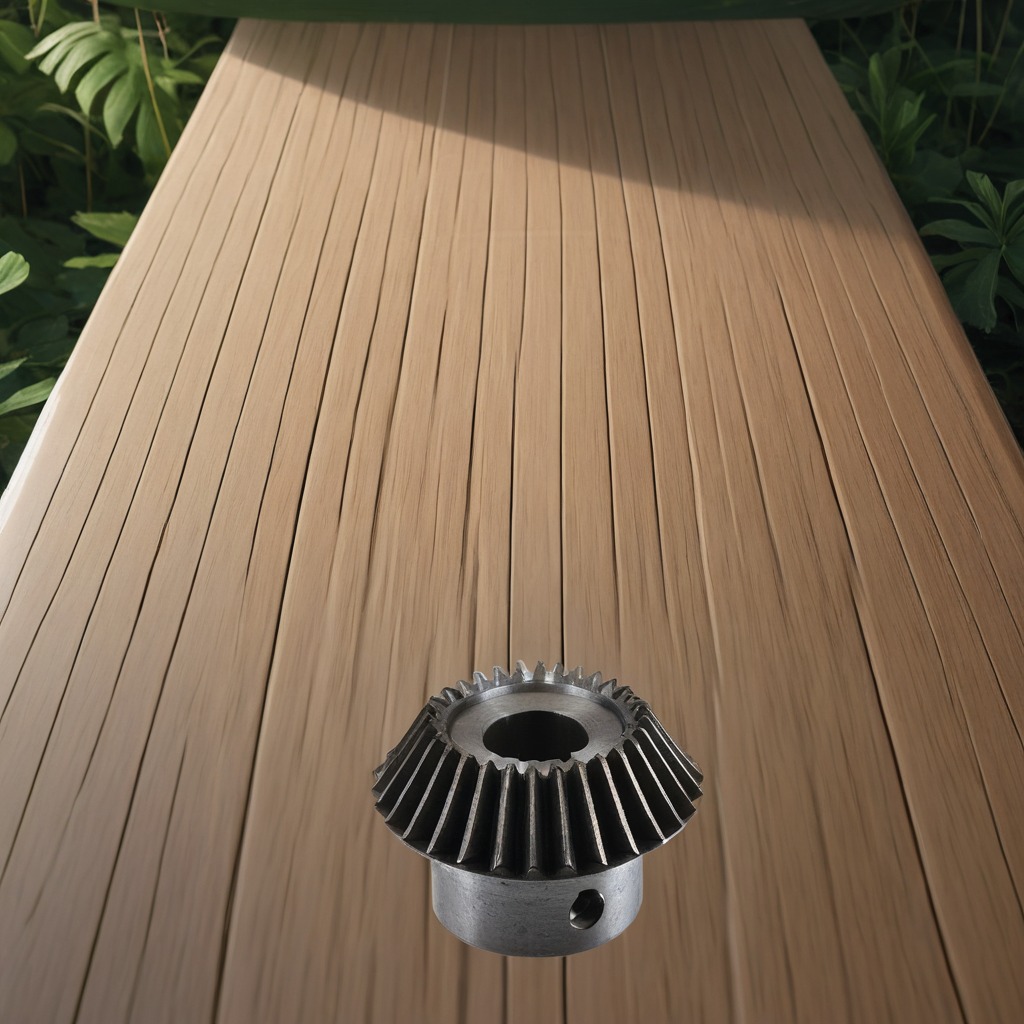
A steel gear with teeth is lying on a wooden table inside a jungle field workshop tent humid ambient light worn but